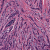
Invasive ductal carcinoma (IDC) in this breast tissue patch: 1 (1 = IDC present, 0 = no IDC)